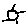
Label: sun